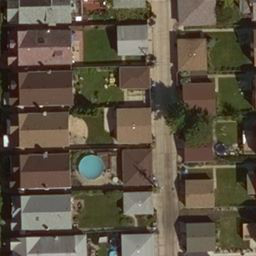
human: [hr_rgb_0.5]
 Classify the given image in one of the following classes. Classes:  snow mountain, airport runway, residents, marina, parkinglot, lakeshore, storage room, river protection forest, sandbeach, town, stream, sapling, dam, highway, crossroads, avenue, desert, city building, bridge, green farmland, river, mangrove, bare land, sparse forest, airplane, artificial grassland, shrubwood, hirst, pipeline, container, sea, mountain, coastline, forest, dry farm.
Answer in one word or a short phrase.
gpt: residents